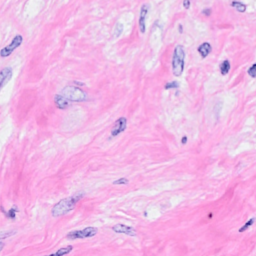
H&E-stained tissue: Breast